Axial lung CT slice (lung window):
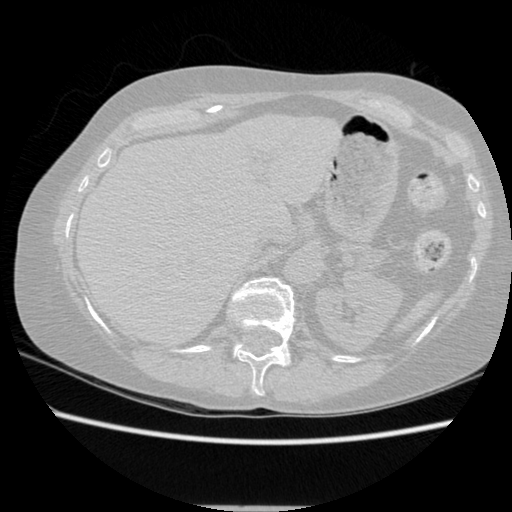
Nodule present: no